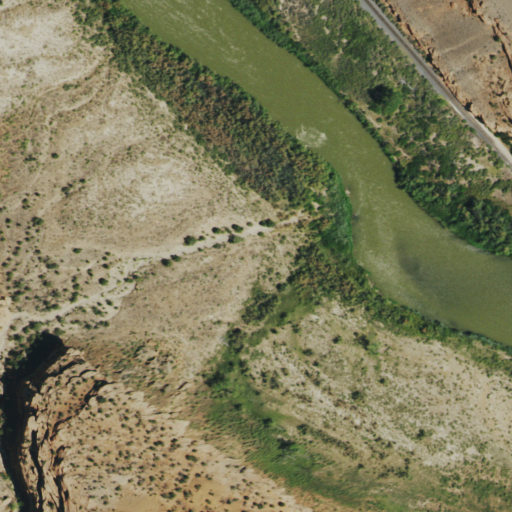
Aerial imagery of plain(s) in Colorado named Poverty Flat containing shrub, woody wetlands, open water, evergreen forest, and herbaceous wetlands